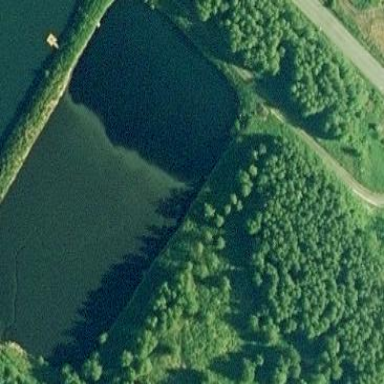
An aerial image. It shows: Reservoir area.